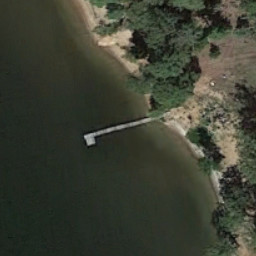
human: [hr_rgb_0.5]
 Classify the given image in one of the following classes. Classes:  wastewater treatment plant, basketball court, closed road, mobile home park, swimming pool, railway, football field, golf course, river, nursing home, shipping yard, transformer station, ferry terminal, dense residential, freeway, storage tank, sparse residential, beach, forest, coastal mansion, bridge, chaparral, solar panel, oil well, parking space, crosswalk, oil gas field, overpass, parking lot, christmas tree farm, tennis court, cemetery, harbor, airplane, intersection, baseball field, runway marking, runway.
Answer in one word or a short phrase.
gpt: ferry terminal